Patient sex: M
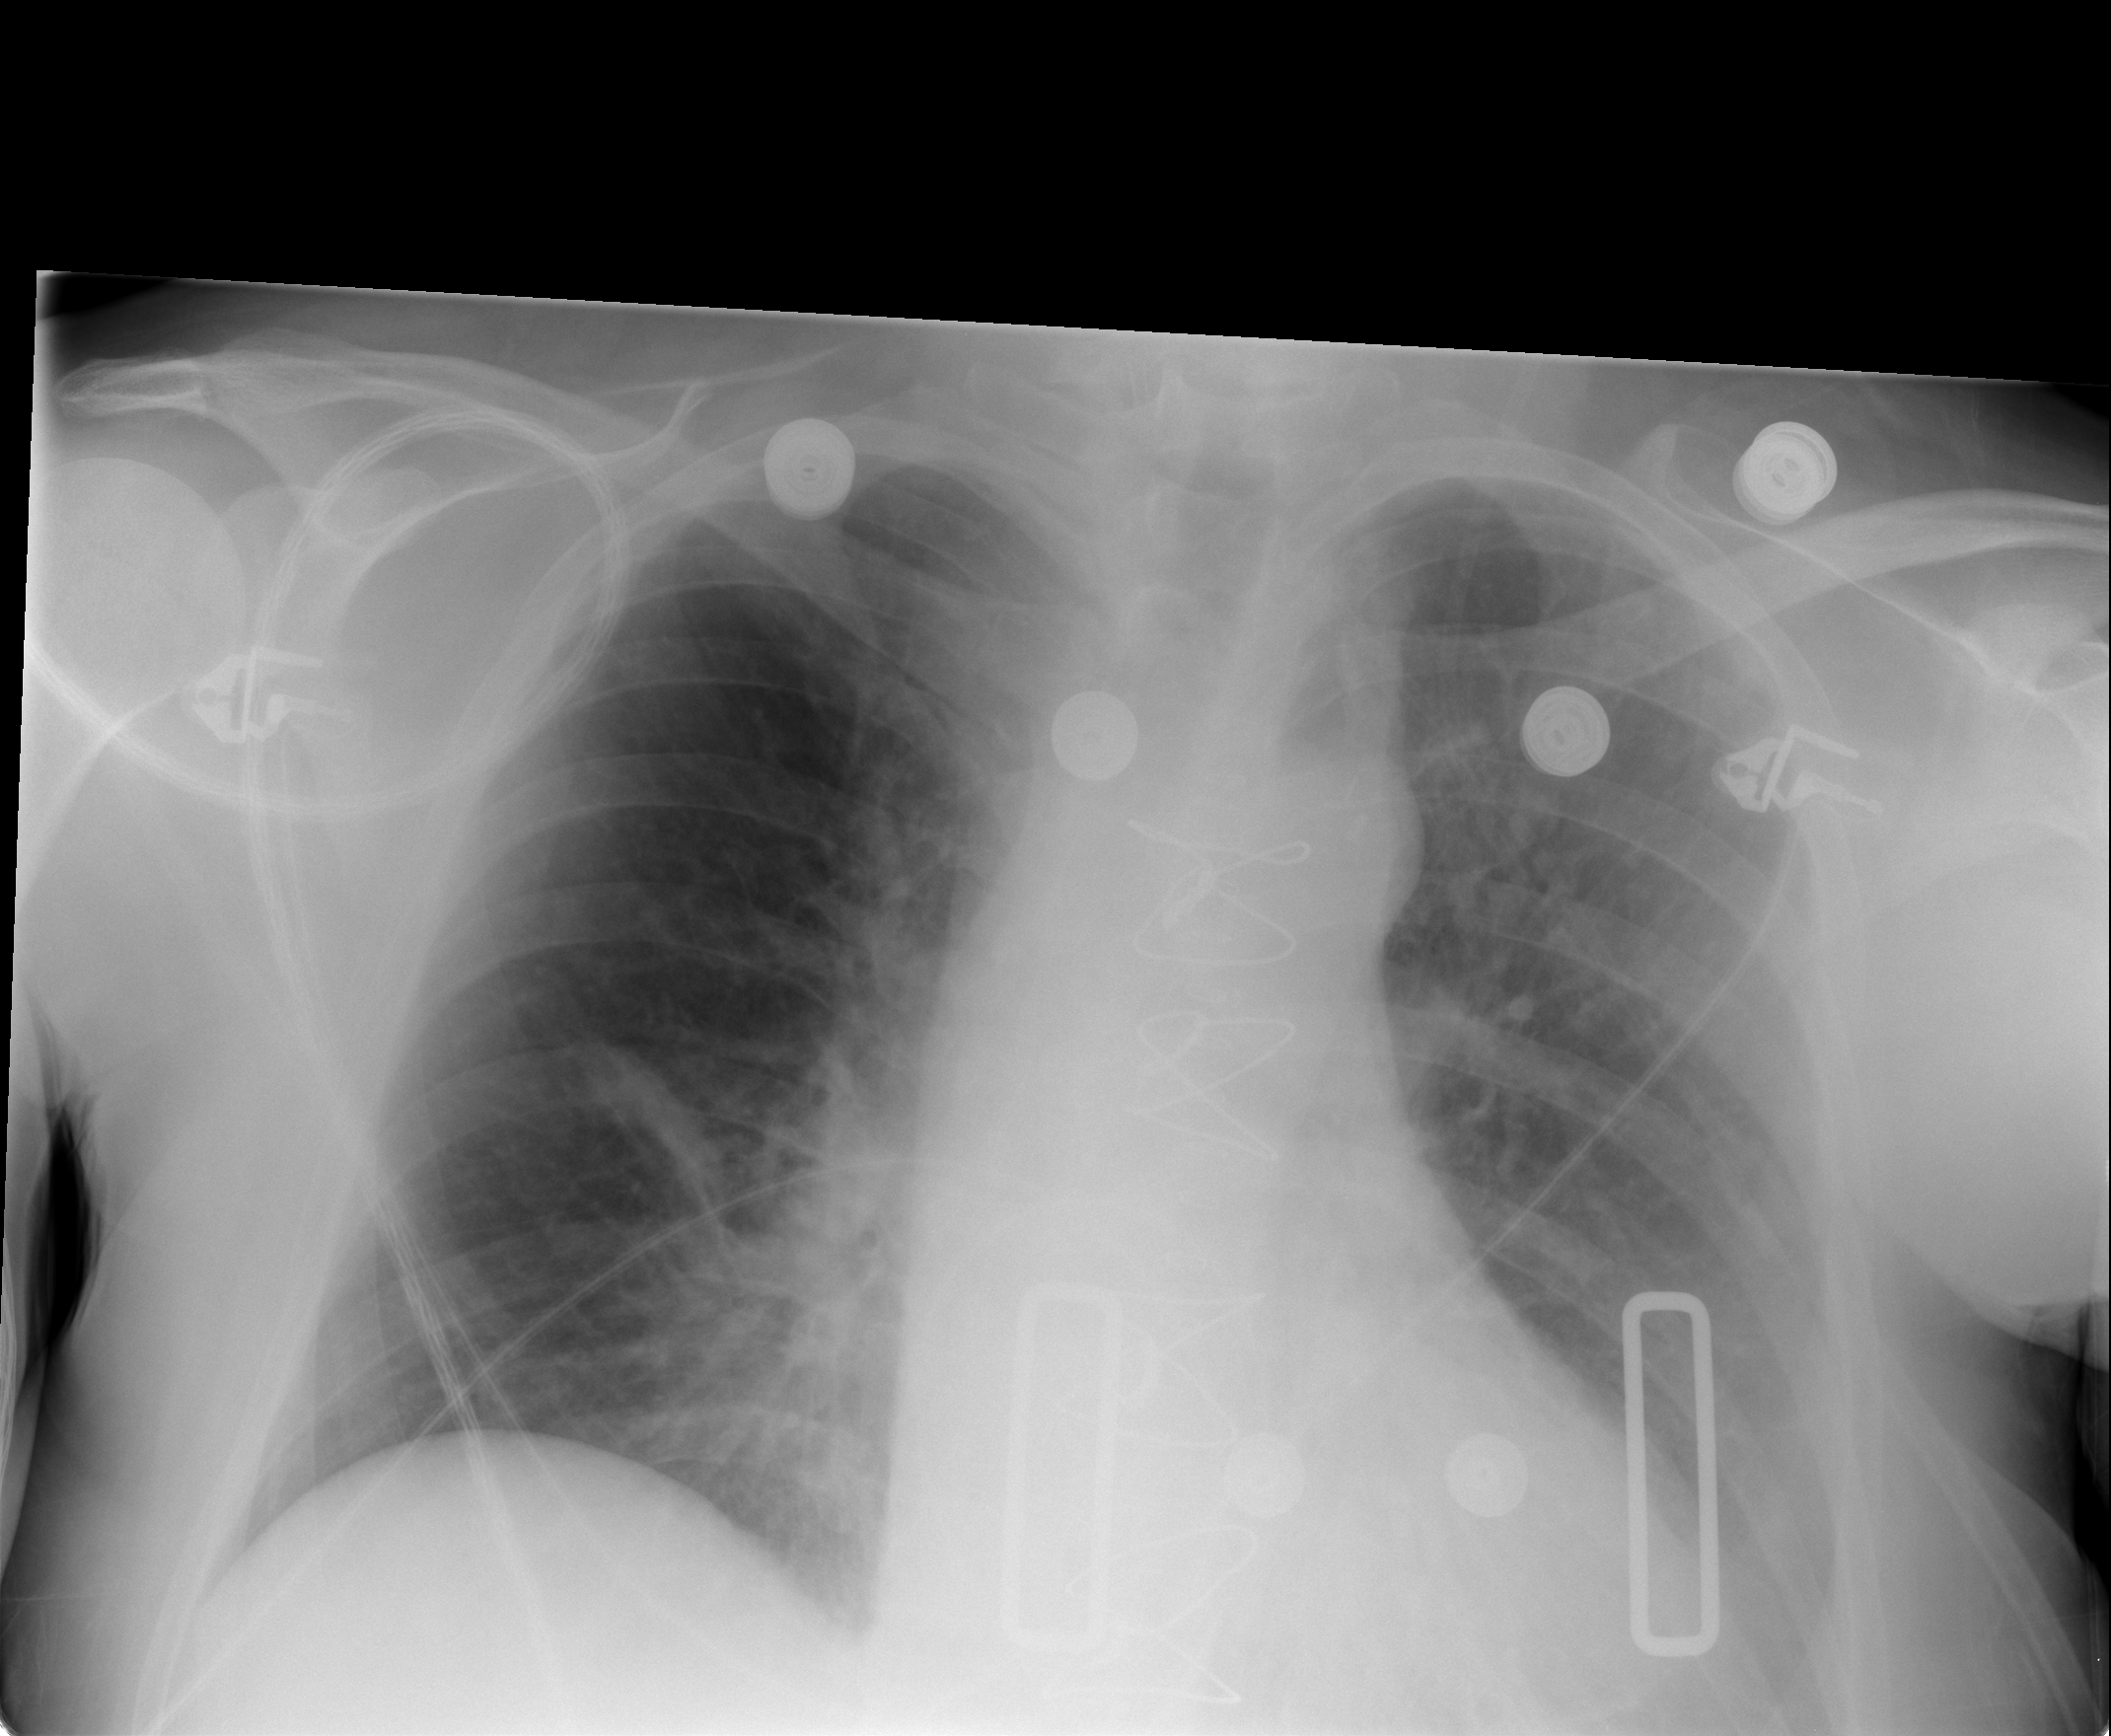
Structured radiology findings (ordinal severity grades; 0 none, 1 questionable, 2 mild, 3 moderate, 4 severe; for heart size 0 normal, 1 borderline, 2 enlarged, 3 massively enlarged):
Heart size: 2
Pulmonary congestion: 1
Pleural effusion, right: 0
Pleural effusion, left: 1
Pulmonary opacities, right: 2
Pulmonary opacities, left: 0
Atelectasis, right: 2
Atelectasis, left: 0